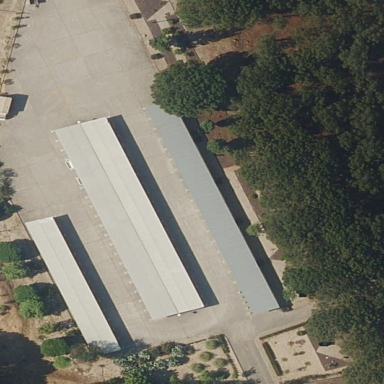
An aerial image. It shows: View of roof of building.